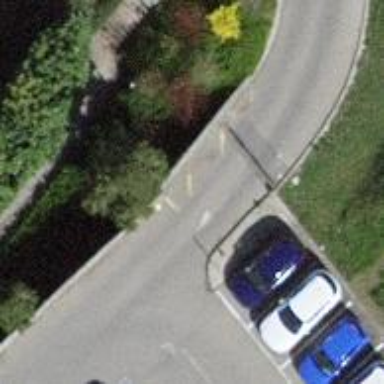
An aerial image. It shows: The entrance to rooftop parking area.